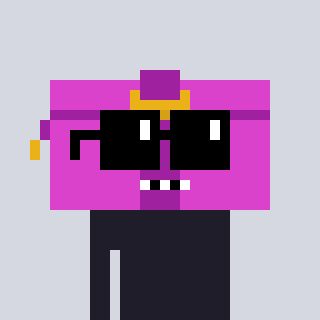
a pixel art character with square black sunglasses, a clutch-shaped head and a teal-colored body on a cool background